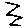
Label: zigzag